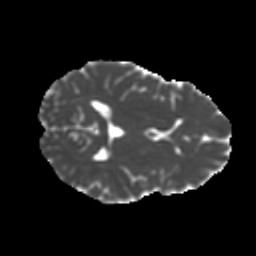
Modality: MD
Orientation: axial
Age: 20
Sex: male
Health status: ill
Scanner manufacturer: ge
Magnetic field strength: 3 T
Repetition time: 6.752 s
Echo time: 0.079 s